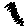
Label: zigzag